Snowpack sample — Rabbit Ears Pass, Jackson County, Colorado, USA (12/17/25, 1:08 PM MST)
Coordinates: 40.387, -106.625
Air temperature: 34 °F
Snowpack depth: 46 cm
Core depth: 20 cm
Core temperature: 24.8 °F
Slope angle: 6°, slope face: 165°
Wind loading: medium
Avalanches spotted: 0
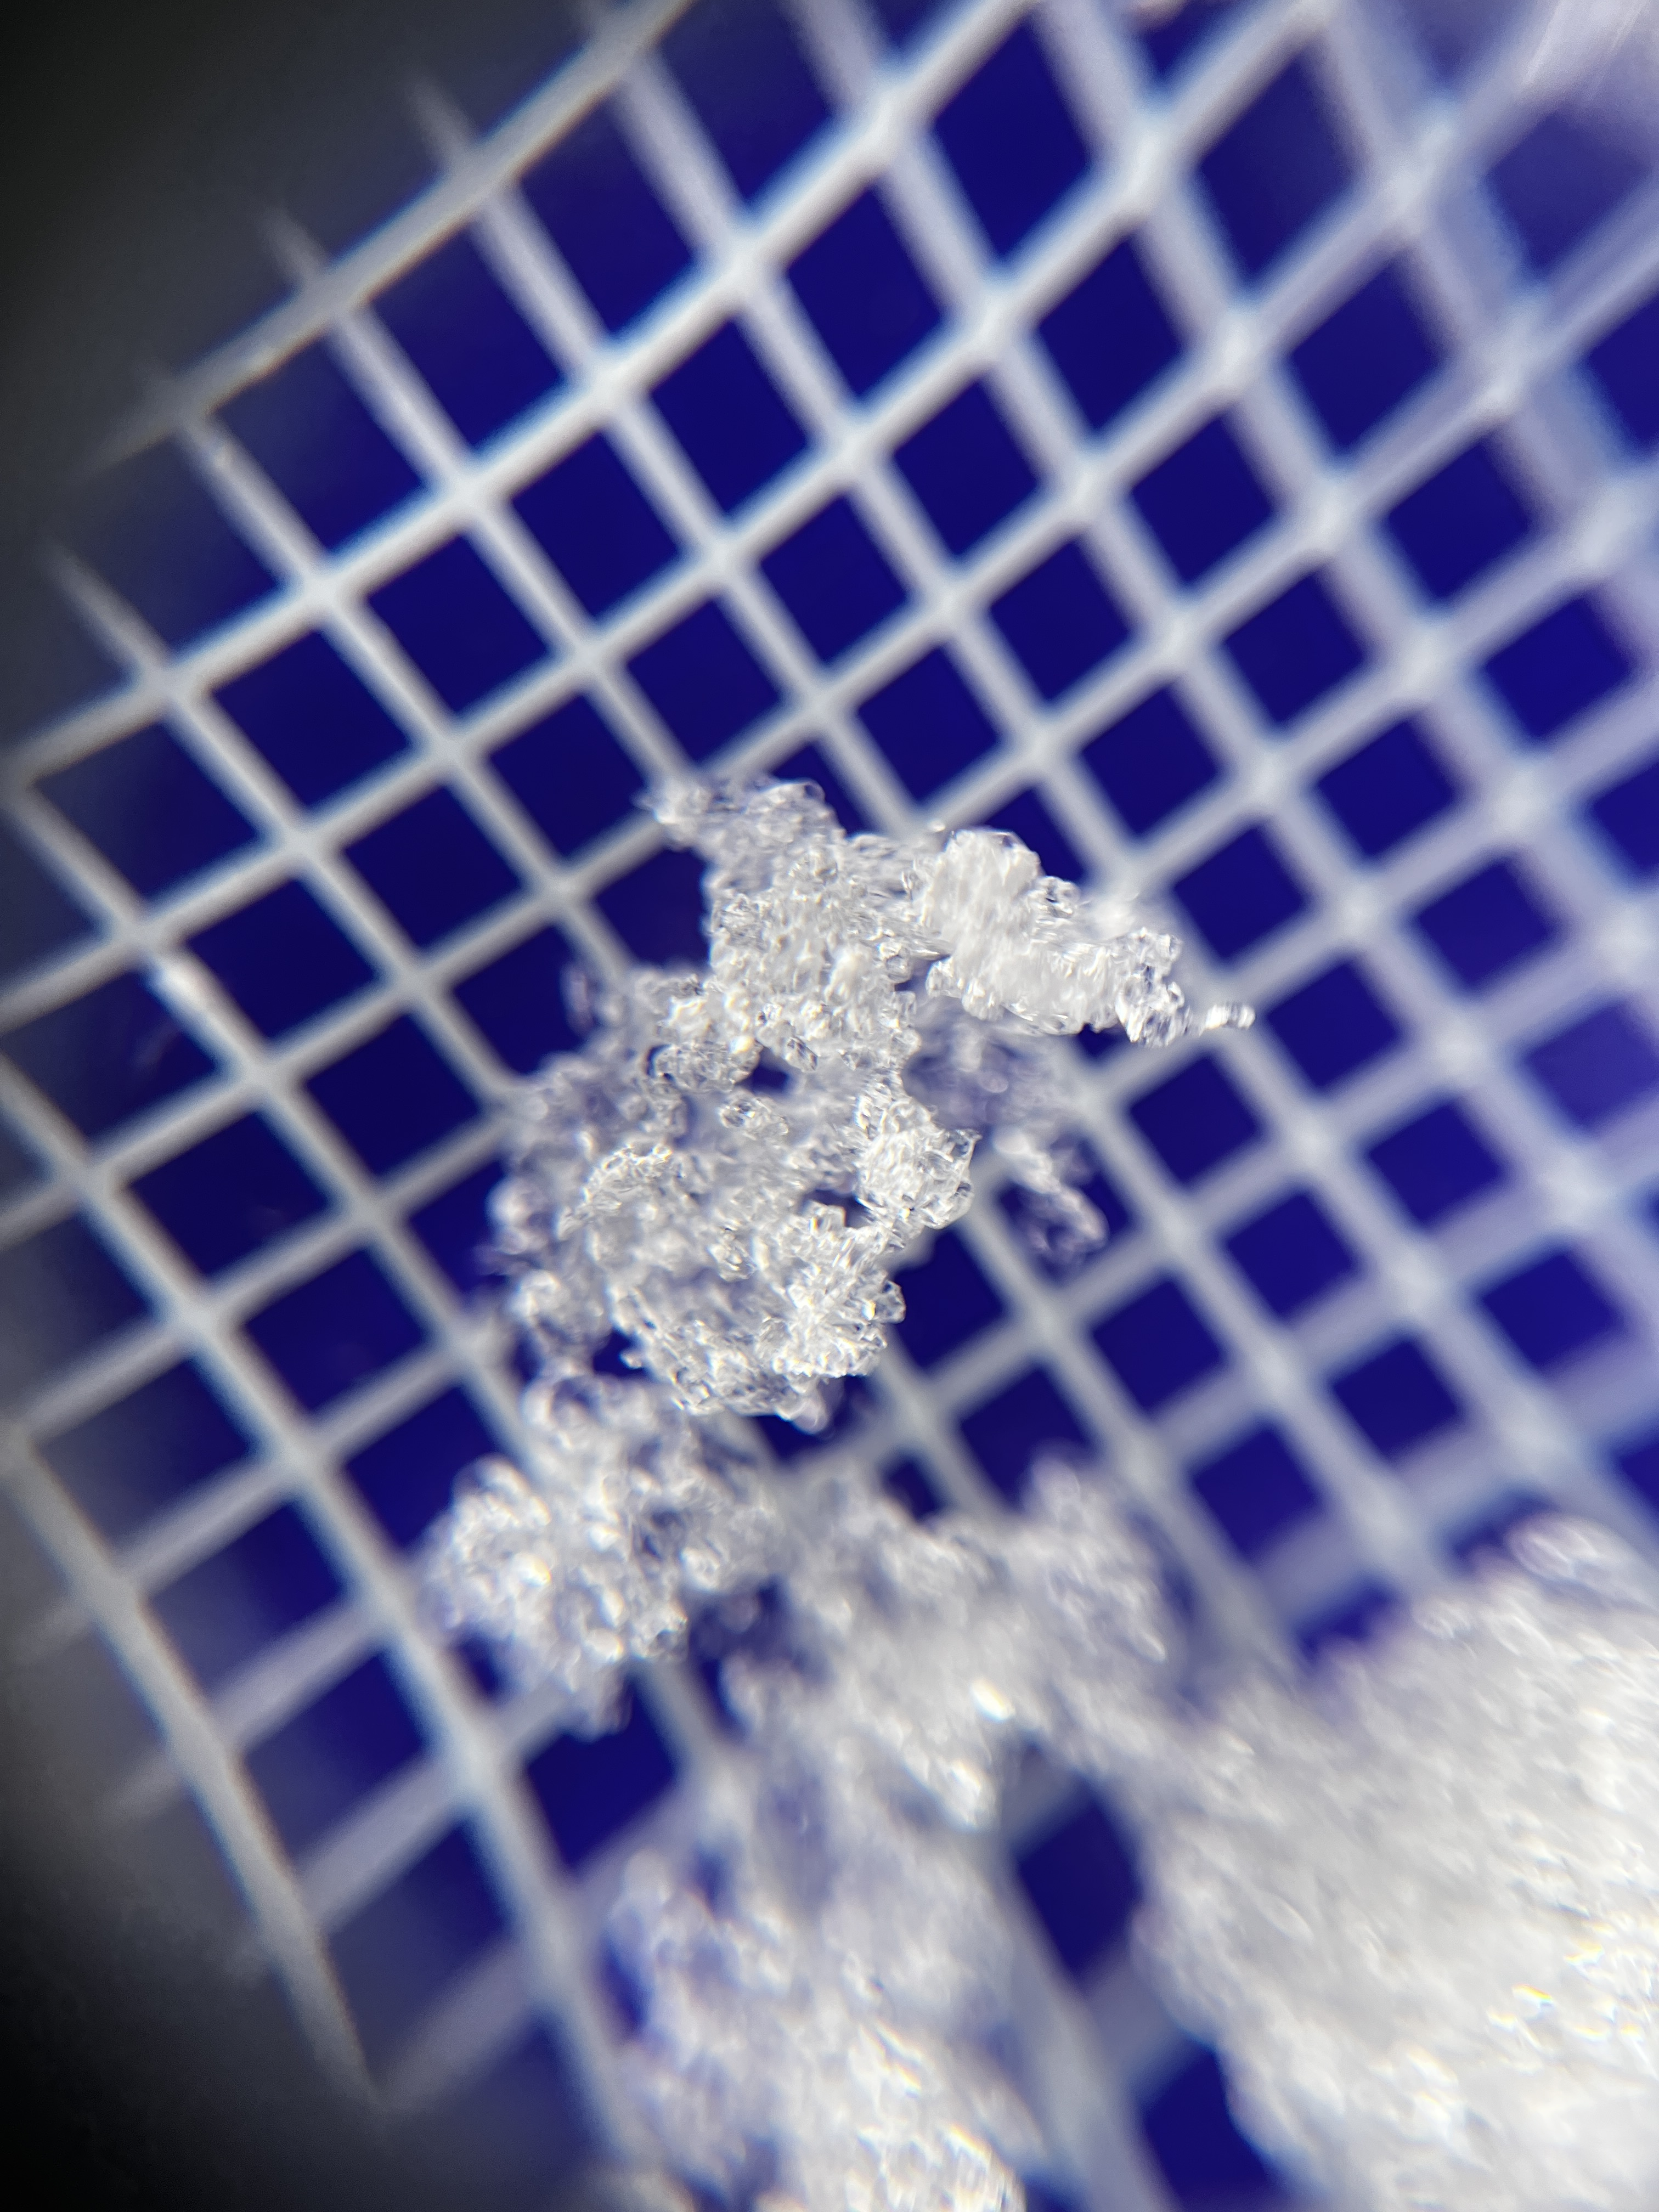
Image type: magnified_profile
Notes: No avalanches spotted nearby, although collected in a meadowy area with minimal risk on this face of the pass.